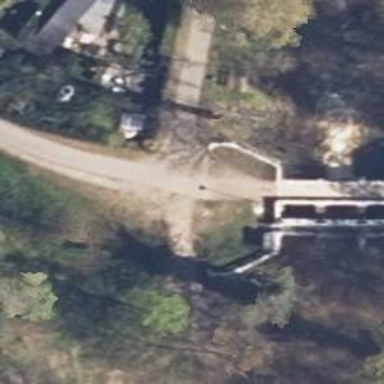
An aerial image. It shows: Path on bridge.